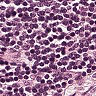
Metastatic tissue present: no